Question: I want to make this structure in extjs usign nesting of hbox and vbox layout for the containers. I succeeded with the periferal components but I cannot stretch properly the containers in the center. What do i do wrong?
Here is the image:

I tried creating container like this, for the center grid
'''
var innerContainer = Ext.create('Ext.container.Container', {
layout:vbox,
items:[{
xtype:'container',
flex:1,
layout: 'hbox',
items:[{
xtype:'container',
flex:1
},{
xtype:'container',
flex:1
}]
},{
xtype:'container',
flex:1,
layout: 'hbox',
items:[{
xtype:'container',
flex:1
},{
xtype:'container',
flex:1
}]
},{
xtype:'container',
flex:1,
layout: 'hbox',
items:[{
xtype:'container',
flex:1
},{
xtype:'container',
flex:1
}]
},{
xtype:'container',
flex:1,
layout: 'hbox',
items:[{
xtype:'container',
flex:1
},{
xtype:'container',
flex:1
}]
}]
});
'''
The problem I get is I cannot stretch the inside containers to the full size of the innerContainer.
Can I achieve this with empty container and without setting width property?
Or should I use different strategy to acomplish my goal?
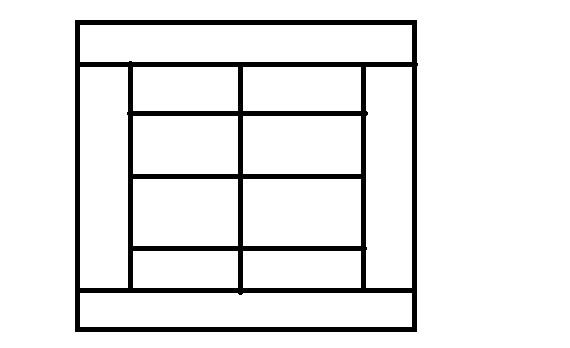
Answer: If you want your layout to stretch your need to use the following:
'''
layout: {
type: 'vbox',
align: 'stretch'
}
'''
Also your first container has a layout: vbox needs to be the above.
Edit: I've made a fiddle for you:
<URL>
I used panels instead of containers so you have a visual result, you can just change that back into containers and remove the title attribute.